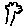
Label: tree